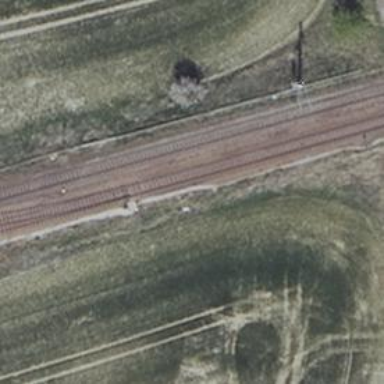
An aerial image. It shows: Railway signal.